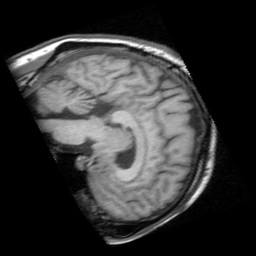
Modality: T1w
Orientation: sagittal
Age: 38